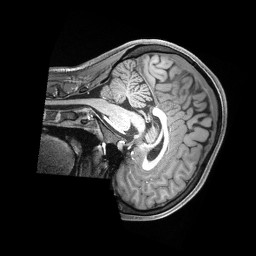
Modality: T1w
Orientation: sagittal
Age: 19
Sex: female
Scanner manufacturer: siemens
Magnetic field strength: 3 T
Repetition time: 2.4 s
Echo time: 0.00226 s